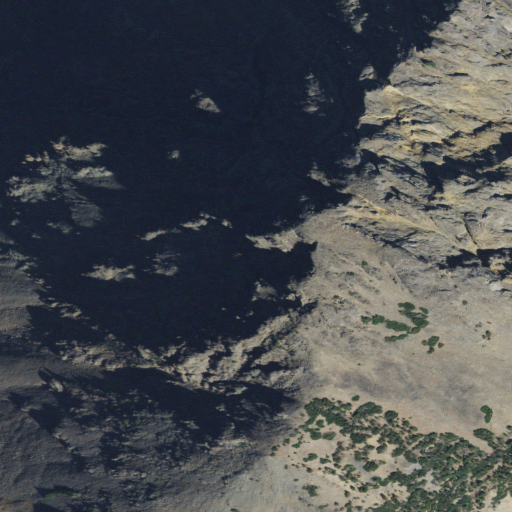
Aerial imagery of mountain in Montana named Haystack Peak containing evergreen forest, shrub, grassland, and barren land